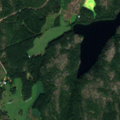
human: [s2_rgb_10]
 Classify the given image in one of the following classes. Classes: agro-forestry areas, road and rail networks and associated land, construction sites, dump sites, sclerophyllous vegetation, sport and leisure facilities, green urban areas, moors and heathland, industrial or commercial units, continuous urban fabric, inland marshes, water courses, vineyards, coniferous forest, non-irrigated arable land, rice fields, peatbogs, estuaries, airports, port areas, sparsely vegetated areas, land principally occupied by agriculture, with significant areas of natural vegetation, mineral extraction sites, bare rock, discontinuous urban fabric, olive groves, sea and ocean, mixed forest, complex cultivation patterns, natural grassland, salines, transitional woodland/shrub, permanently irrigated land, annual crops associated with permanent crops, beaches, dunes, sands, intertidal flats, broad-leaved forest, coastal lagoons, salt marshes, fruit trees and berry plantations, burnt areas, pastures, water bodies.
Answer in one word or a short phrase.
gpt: land principally occupied by agriculture, with significant areas of natural vegetation, coniferous forest, mixed forest, transitional woodland/shrub